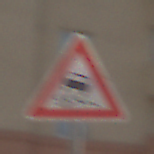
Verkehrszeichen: SchleuderOderRutschgefahr
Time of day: MorningAfternoon
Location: Outdoor (Urban)
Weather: PartlyCloudy
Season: NotSpecified
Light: Natural